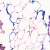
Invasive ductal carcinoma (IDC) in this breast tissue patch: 0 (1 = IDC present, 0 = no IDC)